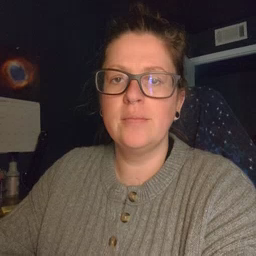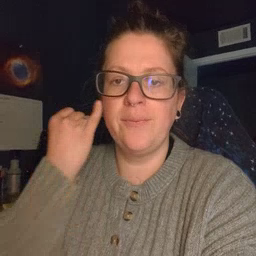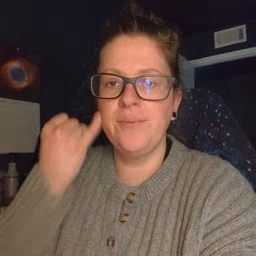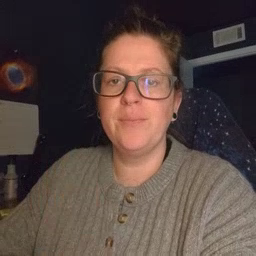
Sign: if